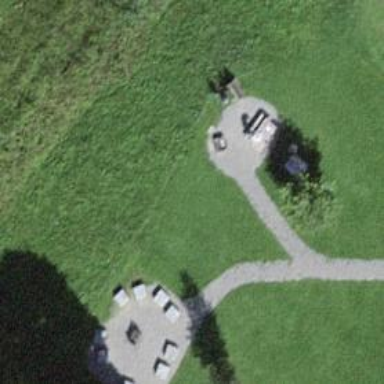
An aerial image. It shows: Barbecue grill is available at this location.